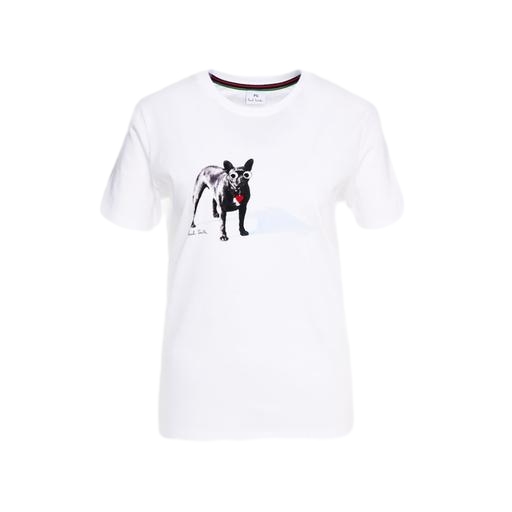
libby t-shirt, patch t-shirt, graphic t-shirt, white background